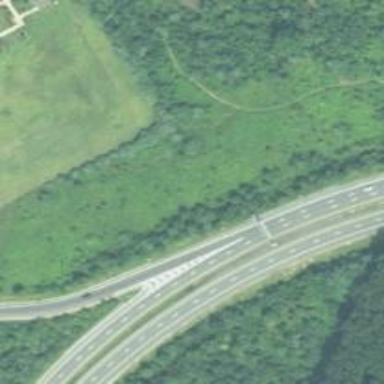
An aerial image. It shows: Motorway junction.